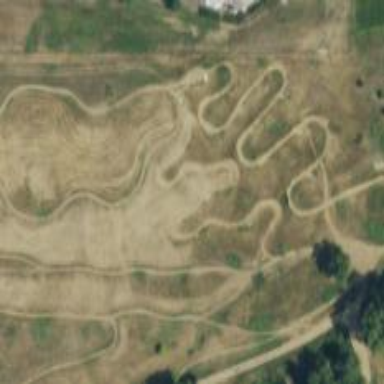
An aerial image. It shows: Cycling track designated as cycleway for leisure land. The track is perfect for cycling enthusiasts.